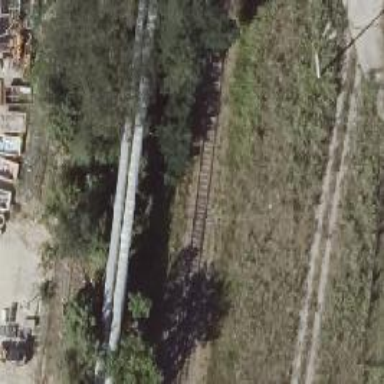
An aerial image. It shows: Railway switch with the turnout on the right side.